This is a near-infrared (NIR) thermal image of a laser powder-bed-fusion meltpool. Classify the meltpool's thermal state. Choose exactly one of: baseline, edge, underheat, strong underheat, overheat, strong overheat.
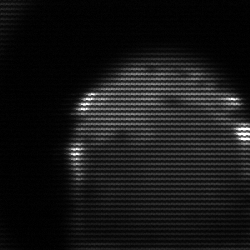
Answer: edge